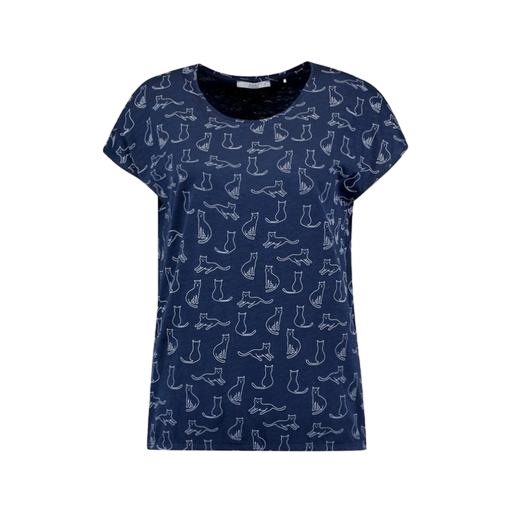
blue plus size printed t-shirt only macy, blue printed contrast t-shirt only macy, blue animal-print t-shirt only macy, white background